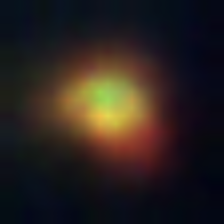
Taxon: NanoPlankton
Group: Other